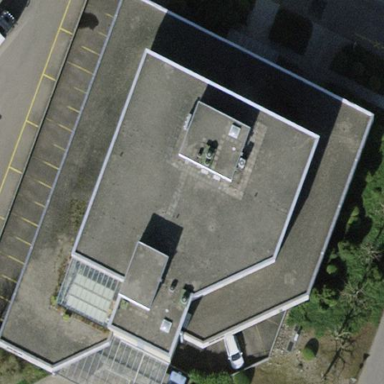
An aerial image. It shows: Commercial building.